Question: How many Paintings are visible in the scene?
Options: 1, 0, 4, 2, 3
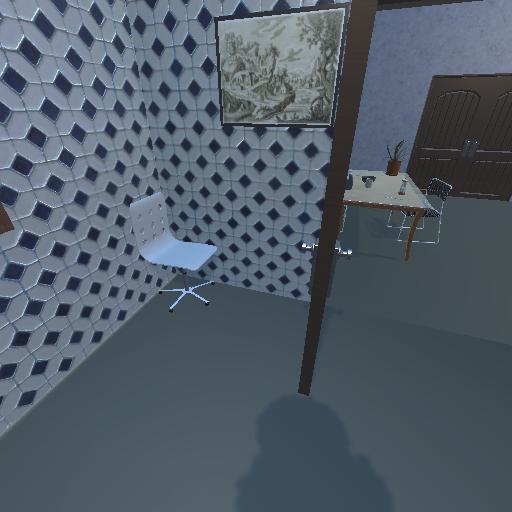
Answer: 1